Question: This is a problem i wasn't able to solve despite extensive searches on the Internet or on the easyPHP website.
I just installed EasyPHP 5.3.9 and was running previously on EasyPHP 5.3.8. Of course, some PHP extensions are missing, but when I try to enable them (EasyPHP > PHP extension > ..), the list of available extensions comes EMPTY !
I still have the 5.3.8 installed and it show the available extensions that i can select...

Is this a bug or has anyone already encountered this?
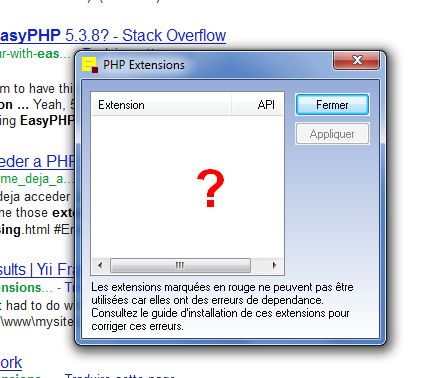
Answer: Ok, I found a (pretty sure NON ACEDEMIC solution) after some blind tests !!
Comparing the 5.3.8 and 5.3.9 install files I noticed that i had a folder named "php539x120619095337" in the 3.9 instead of just "php" in the 3.8 (inside are the extensions in the /ext folder by the way).
I just copied the content of this weird folder in the EasyPHP 5.3.9/php folder.
SUMMARY :
C:\Program Files (x86)\EasyPHP-5.3.9\php\php539x120619095337 > CONTENT moved to
C:\Program Files (x86)\EasyPHP-5.3.9\php
It worked... weird...